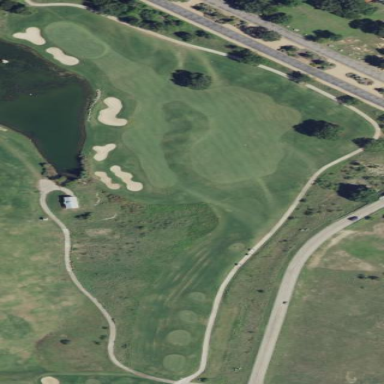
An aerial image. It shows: Golf rough area.